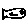
Label: fish